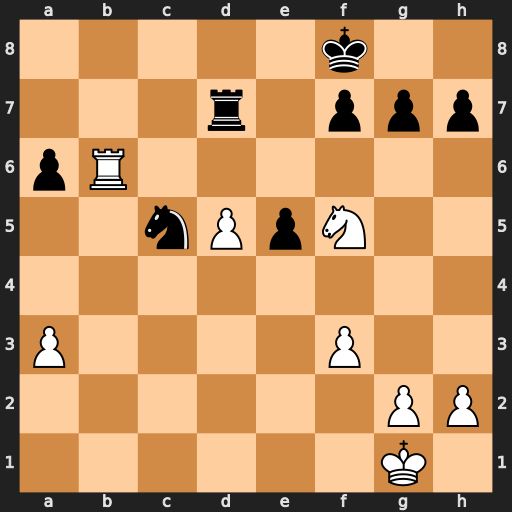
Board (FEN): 5k2/3r1ppp/pR6/2nPpN2/8/P4P2/6PP/6K1
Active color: w
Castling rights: -
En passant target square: -
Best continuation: Rb8+ Rd8 Rxd8#